Field crop: tomato
Growth stage: 1
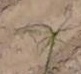
Species: cyperus